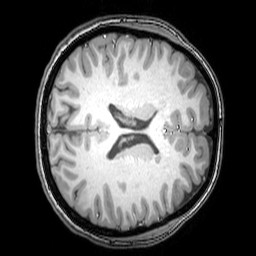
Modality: T1w
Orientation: axial
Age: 20
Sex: female
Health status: healthy
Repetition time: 0.081 s
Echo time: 0.037 s